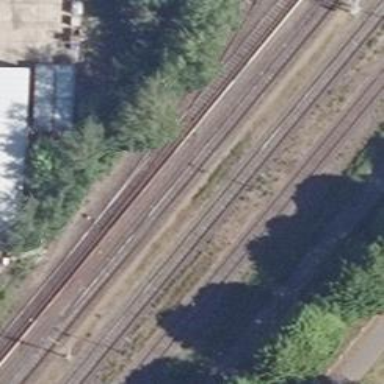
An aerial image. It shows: Railway switch.